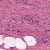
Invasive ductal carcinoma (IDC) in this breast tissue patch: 0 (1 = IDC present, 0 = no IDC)